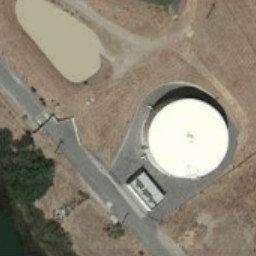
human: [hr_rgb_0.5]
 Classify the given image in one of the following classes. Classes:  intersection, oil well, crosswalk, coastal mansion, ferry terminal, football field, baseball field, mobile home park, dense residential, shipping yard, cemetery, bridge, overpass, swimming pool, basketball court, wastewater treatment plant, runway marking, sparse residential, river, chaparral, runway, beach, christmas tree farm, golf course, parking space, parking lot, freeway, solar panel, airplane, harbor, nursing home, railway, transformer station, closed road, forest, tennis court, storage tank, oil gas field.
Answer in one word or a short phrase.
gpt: storage tank